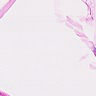
Metastatic tissue present: no